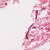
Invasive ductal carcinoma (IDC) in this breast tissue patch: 0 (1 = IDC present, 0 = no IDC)